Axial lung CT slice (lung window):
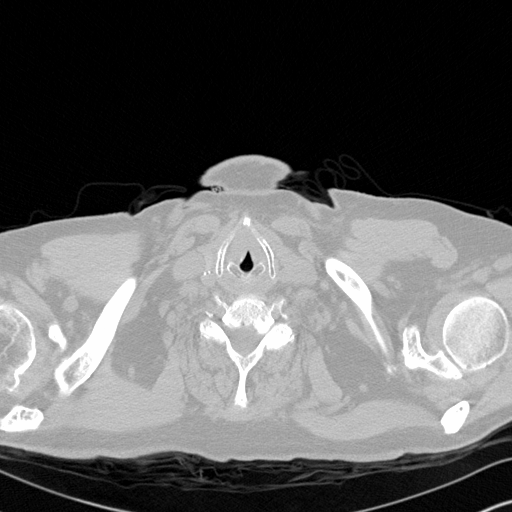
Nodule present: no